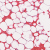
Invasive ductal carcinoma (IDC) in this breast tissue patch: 0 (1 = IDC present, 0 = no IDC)